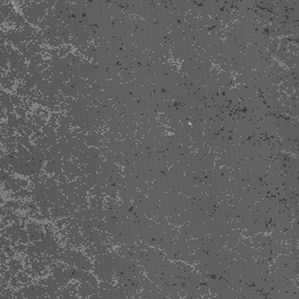
Label: frost